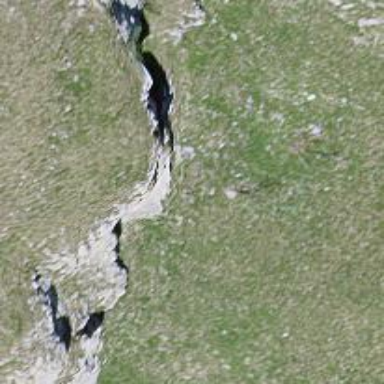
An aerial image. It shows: Cliff in nature.